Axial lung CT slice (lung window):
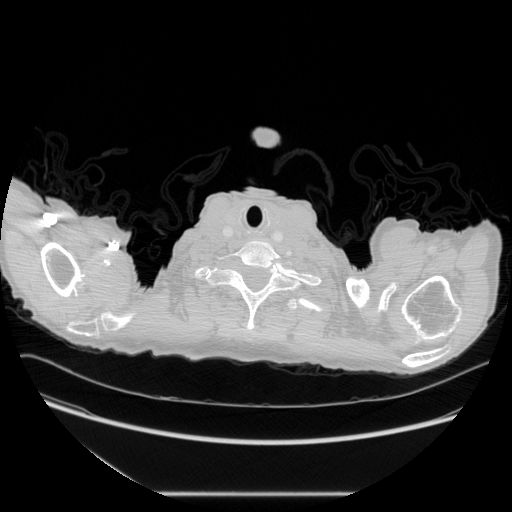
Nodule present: no